Aerial crown-view tile of a tropical tree (Barro Colorado Island, Panama), acquired 20240918:
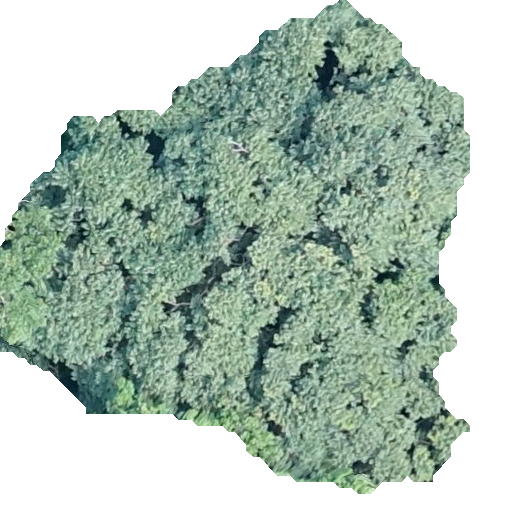
Species: Luehea seemannii
GBIF accepted scientific name: Luehea seemannii
Crown area: 250.381 m²